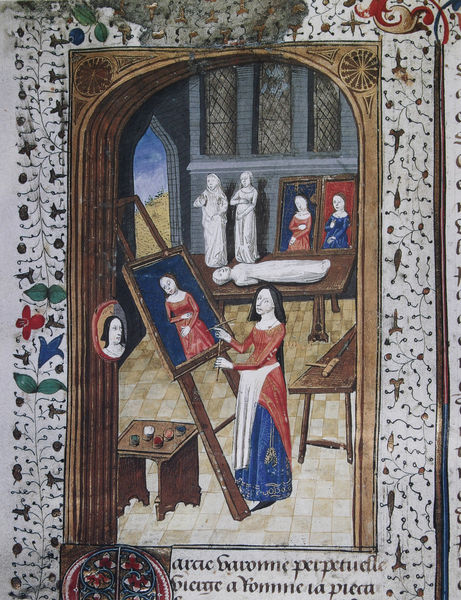
Titel: Marcia malt ihr Selbstbildnis in ihrem Atelier in Boccaccios "Delle donne famose", MS Fr. 33, folio 37 verso
Standort: New York
Institution: The New York Public Library
Schlagwörter: blau, blätter, gemälde, mann, weiß, frauen, gelb, grün, landschaft, ocker, blume, blumen, braun, fenster, frau, grau, holz, kariert, kleid, stuhl, szene, tisch, tische, tür, ölbild, ausblick, blüten, gebäude, haus, rot, malerei, muster, ornament, rock, mensch, rahmen, stein, bild, bildnis, portrait, porträt, spiegel, boden, figur, gewand, gold, haare, interieur, borte, gotik, rund, ranken, skulptur, statue, beine, schürze, farbig, schrift, bogen, farben, hellbraun, farbe, bank, rand, schemel, figuren, bordüre, inschrift, floral, ornamente, verzierung, atelier, maler, malerin, staffelei, türrahmen, selbstporträt, fussboden, fugen, buch, medaillon, münchen, porträts, druck, seite, fliesen, illustration, text, nonne, initiale, selbstbildnis, kunst, künste, künstlerin, malen, palette, pinsel, gefässe, portraits, insignie, buchseite, girlanden, flecken, wappen, foliant, skulpturen, werkstatt, werkzeug, statuen, gotisch, mittelalter, siegel, bild im bild, büsten, stafelei, vegetabil, miniatur, fraktur, handschrift, quadratisch, guppe, latein, werkbank, farbtöpfe, buchmalerei, künstleratelier, rankenwerk, kielbogen, stundenbuch, folio, bildhauerin, berry, faten, büstenmalerin, durckblick, farbbottiche, gotsch, malwerkstatt, meisterin, mieelalter, porträtmalerin, seitee, steffelei, sebstbildnis, berri